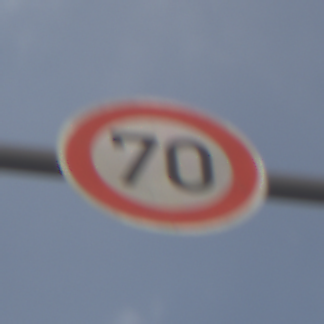
Verkehrszeichen: Geschwindigkeit70
Umgebung: Outdoor, Nature
Tageszeit: Midday
Wetter: PartlyCloudy
Licht: Natural
Jahreszeit: NotSpecified
Kontrast: LowContrast